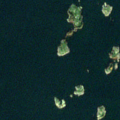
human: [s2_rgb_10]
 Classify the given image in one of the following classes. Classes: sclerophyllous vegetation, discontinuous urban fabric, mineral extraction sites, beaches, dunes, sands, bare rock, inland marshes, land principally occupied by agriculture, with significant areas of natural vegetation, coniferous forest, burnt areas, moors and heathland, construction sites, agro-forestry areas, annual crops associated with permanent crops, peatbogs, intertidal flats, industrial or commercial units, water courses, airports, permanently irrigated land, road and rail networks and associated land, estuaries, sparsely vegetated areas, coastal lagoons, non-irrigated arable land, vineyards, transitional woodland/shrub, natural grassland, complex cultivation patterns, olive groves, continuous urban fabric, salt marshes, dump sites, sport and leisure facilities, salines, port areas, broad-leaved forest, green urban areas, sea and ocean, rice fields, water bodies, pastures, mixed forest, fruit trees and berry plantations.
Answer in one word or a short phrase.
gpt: sea and ocean